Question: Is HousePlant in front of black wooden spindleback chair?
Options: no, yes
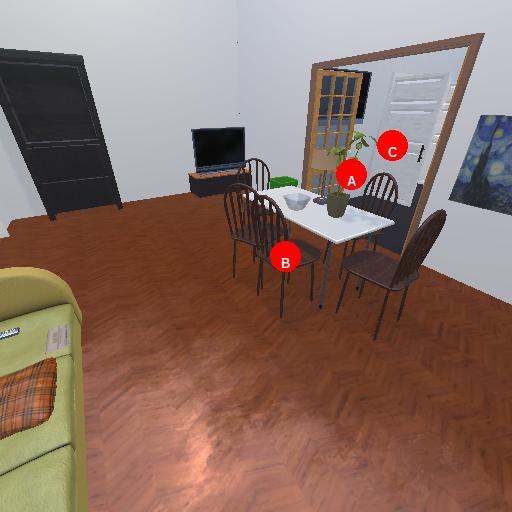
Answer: no